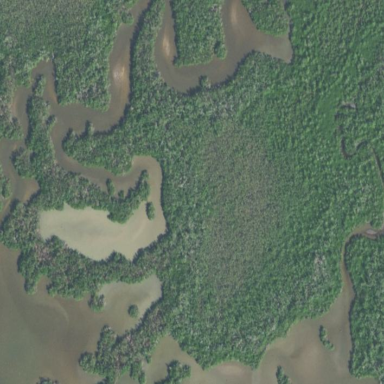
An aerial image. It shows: Wetland area with mangrove vegetation.